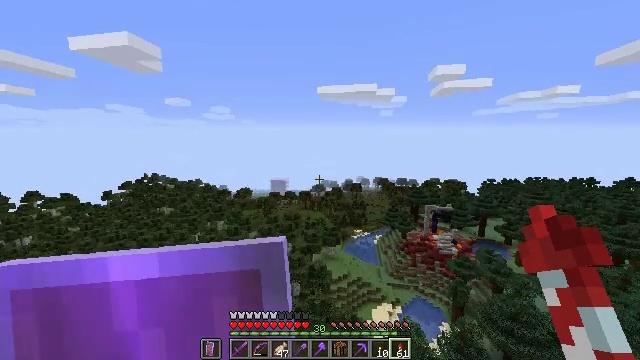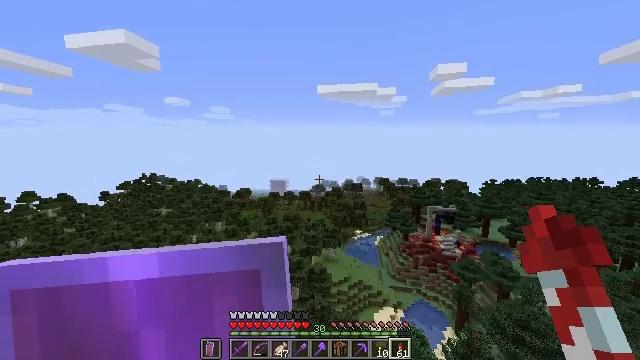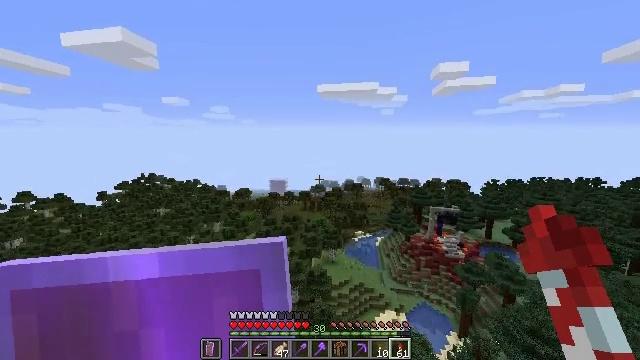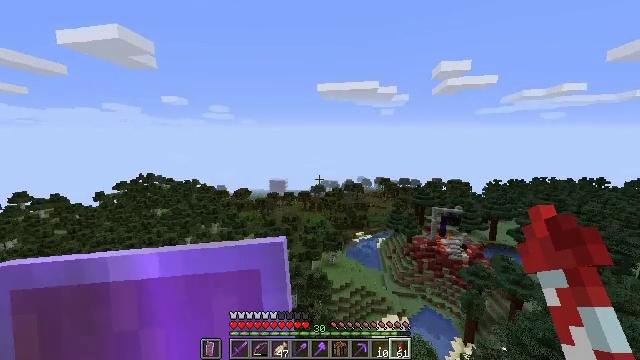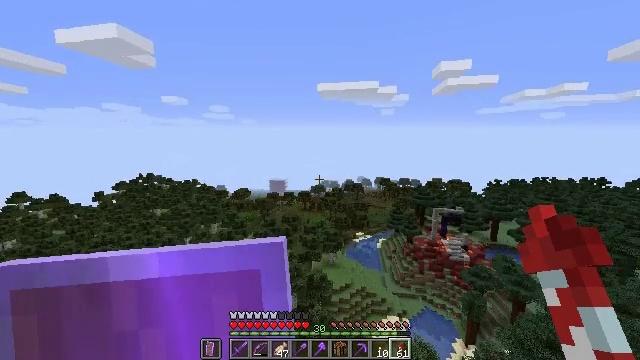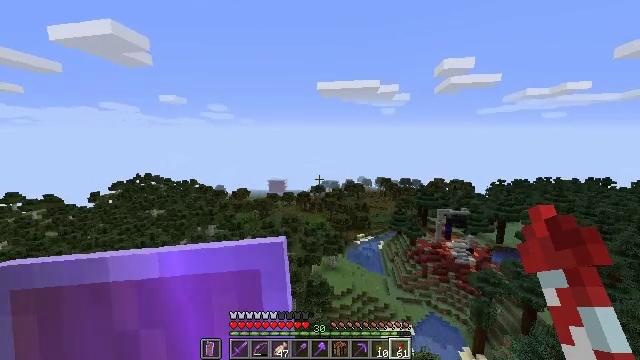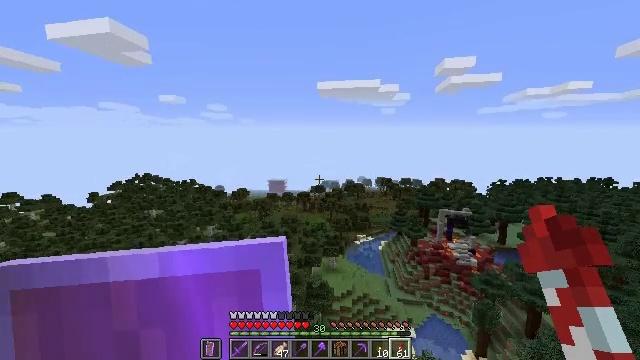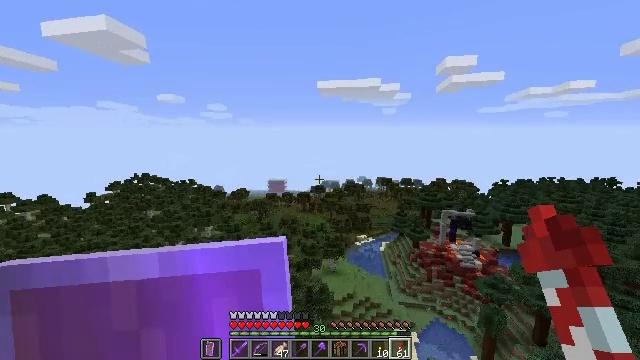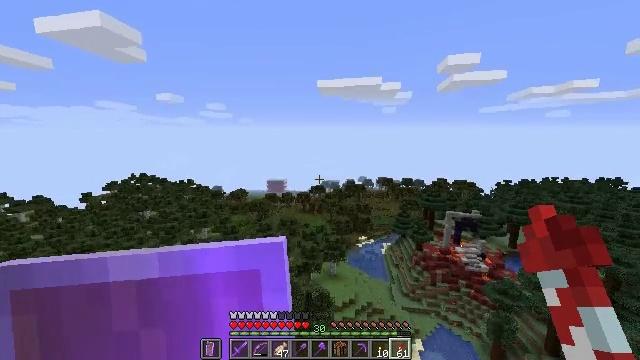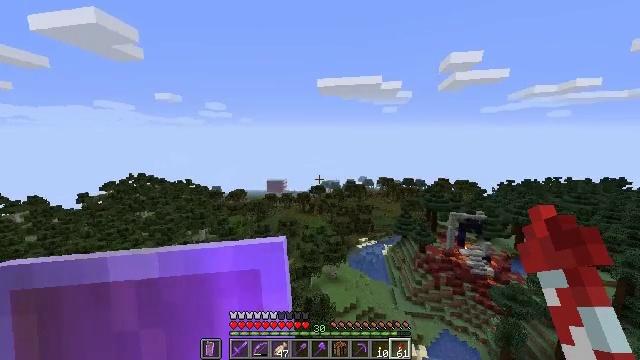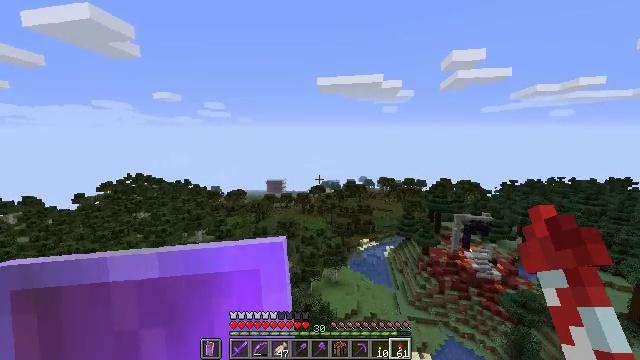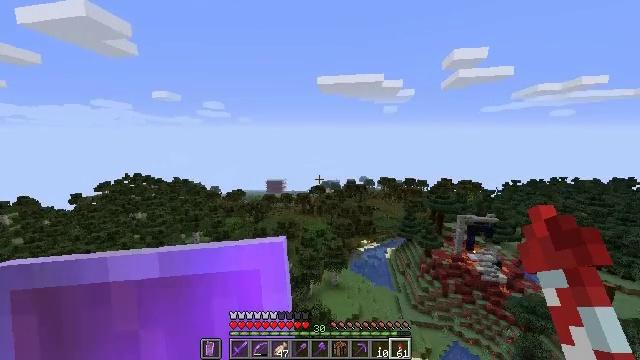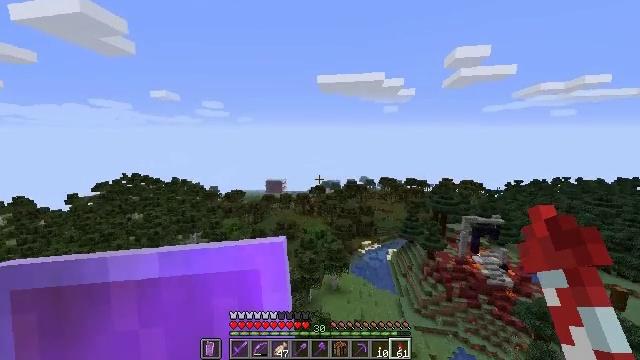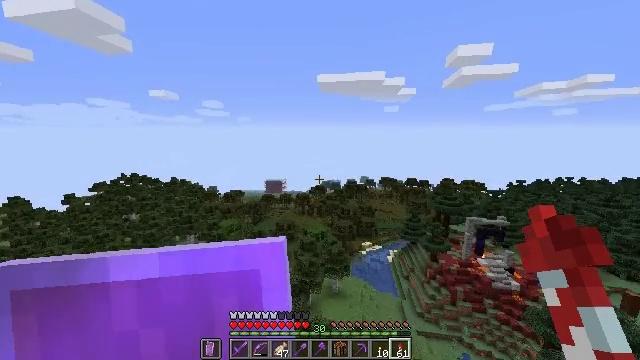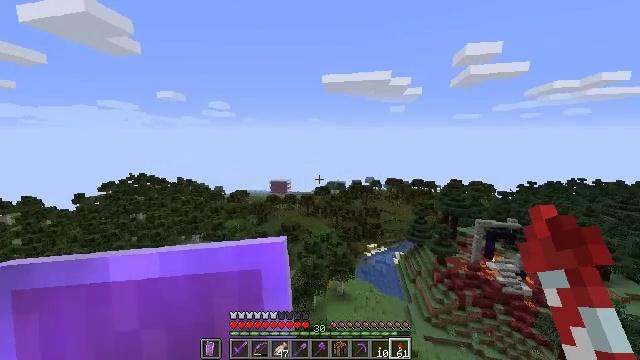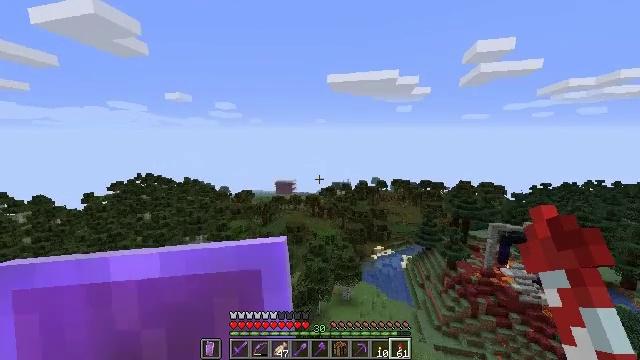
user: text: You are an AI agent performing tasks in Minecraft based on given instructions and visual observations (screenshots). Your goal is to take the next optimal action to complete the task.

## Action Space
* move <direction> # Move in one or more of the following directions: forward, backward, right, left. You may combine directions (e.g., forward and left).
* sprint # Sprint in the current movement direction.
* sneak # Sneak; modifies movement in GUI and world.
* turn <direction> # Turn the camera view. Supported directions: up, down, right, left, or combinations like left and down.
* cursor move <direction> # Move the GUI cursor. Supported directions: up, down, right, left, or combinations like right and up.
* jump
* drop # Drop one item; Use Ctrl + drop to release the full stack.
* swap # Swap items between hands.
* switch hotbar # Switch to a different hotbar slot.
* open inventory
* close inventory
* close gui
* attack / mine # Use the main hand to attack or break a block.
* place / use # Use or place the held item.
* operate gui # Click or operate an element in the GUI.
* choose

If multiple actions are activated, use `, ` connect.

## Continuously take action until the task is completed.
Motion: motion action
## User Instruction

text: Dismantle the sticky piston for reuse.
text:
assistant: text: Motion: move forward, sprint
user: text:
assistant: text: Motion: move forward, sprint
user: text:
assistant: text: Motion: move forward, sprint
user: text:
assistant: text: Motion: move forward, sprint
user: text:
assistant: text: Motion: move forward, sprint
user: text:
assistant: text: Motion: move forward, sprint
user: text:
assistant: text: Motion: move forward, sprint
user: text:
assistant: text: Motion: move forward, sprint
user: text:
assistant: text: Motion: move forward, sprint
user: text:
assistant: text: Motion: move forward, sprint
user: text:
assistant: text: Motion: move forward, sprint
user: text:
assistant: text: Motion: move forward, sprint
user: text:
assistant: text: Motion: move forward, sprint
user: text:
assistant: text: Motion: move forward, sprint, turn left
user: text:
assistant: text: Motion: move forward, sprint, turn left
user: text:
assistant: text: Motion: move forward, sprint
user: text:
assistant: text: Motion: move forward, sprint
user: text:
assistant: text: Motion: move forward, sprint
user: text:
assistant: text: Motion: move forward, sprint
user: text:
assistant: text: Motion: move forward, sprint
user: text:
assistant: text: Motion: move forward, sprint
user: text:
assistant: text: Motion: move forward, sprint
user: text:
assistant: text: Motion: move forward, sprint
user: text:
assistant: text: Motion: move forward, sprint
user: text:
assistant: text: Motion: move forward, sprint
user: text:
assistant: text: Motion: move forward, sprint, turn left
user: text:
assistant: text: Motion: move forward, sprint
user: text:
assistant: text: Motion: move forward, sprint
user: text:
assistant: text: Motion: move forward, sprint
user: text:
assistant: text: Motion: move forward, sprint